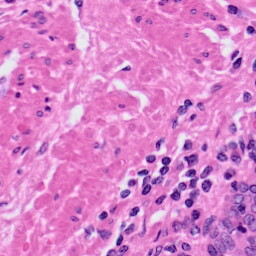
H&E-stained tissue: Prostate